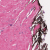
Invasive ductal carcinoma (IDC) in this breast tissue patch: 0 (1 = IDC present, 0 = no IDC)